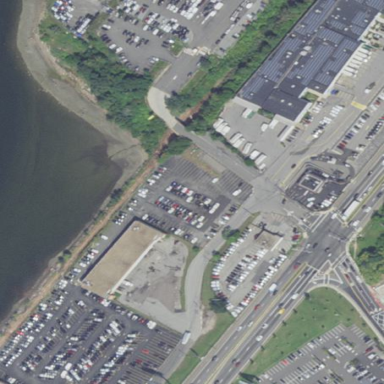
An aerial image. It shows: Parking area.